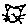
Label: cat